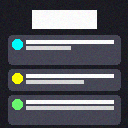
Screen state: on